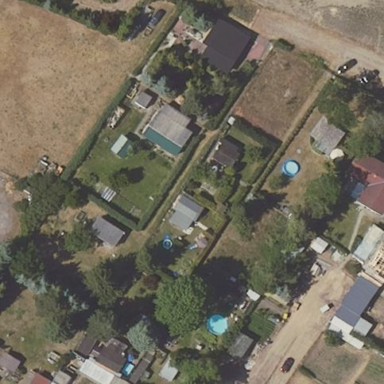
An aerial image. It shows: Allotments area.